Question: I have the following setup for displaying my order by date:

I have the following template that shows each order for a given week: (I stripped some html for brevity)
:
'''
{{#each ordersByDate in ordersByDateOfWeek}}
<div class="orders-by-date">
<div>
<span>{{order-date-formatted ordersByDate.date}}</span>
</div>
{{#each order in ordersByDate.orders}}
{{order.number}} {{! updates correctly}}
{{order.market.name}} {{! a hasmany property called here, does not update}}
{{/each}}
</div>
{{/each}
'''
The :
'''
ordersByDateOfWeek: function () {
var result = []; // return value
var object = null
var date = null;
// add every order to an array with a date an order objects
this.forEach(function (order) {
// get the date of the order
date = order.get('created');
// create a new object that holds the orders for a given date
object = result.findProperty('date', date);
// create the object if it does not exist
if (!object) {
object = {
date: date,
orders: [],
// some more
};
// add the object with the date to the result
result.push(object);
}
// add the orders to the current object
object.orders.push(order);
// more calculations done here below
});
}.property('model', 'sortProperties', 'sortAscending'),
'''
What it does is, that it creates an array of objects like this:
'''
[
{
"date":"2014-12-08",
"orders":[// order objects here],
// some more properties
},
{
"date":"2014-11-08",
"orders":[],
},
{
"date":"2014-10-08",
"orders":[],
},
]
'''
I am trying for hours now, and cannot get my head around it to get it to work. My intuition says that it has to do with promises? But in the '"orders: []"' array are real Ember objects, so it should have to work I think.
I hope that someone can point me in the right direction.
Many thanks guys!
Edit: to be 100% clear: my order model consists solely of orders. That custom object do I create myself. Thats why the binding of data gets broken I think.
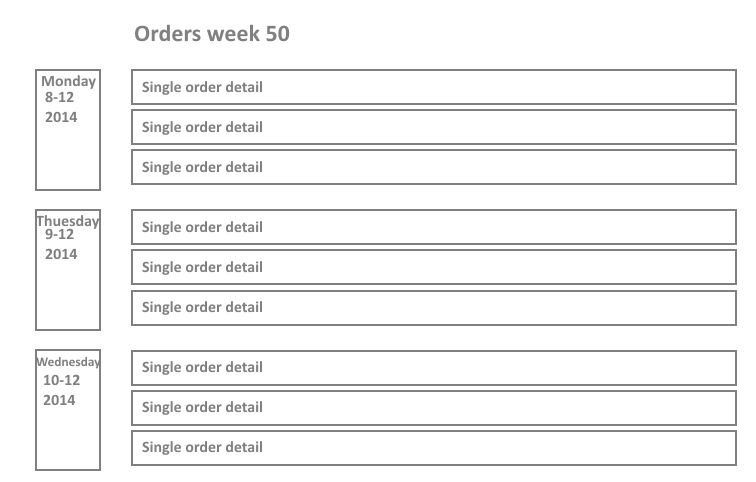
Answer: The problem is that your template only updates itself when 'ordersByDateOfWeek' updates. Which happens whenever any of its watched properties changes (''model', 'sortProperties', 'sortAscending''). When you build order objects yourself, under the hood ember will add them as you want but they will not cause the 'ordersByDateOfWeek' to update and hence your template will not recognise the change.
The easiest solution would be to work with actual properties, (i.e. your orders models) and add them with ''model.@each.orders'' to 'ordersByDateOfWeek's watch list. If you need extra fields like 'date' create them as computed properties on the model, like so:
'''
date: Ember.computed.alias('created')
'''
You should rarely need to create objects by hand.